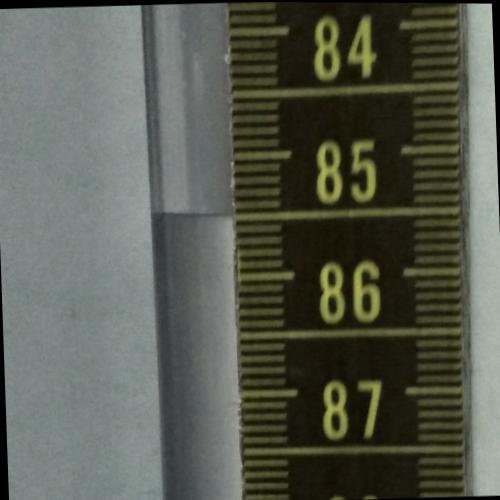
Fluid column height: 85.5 cm